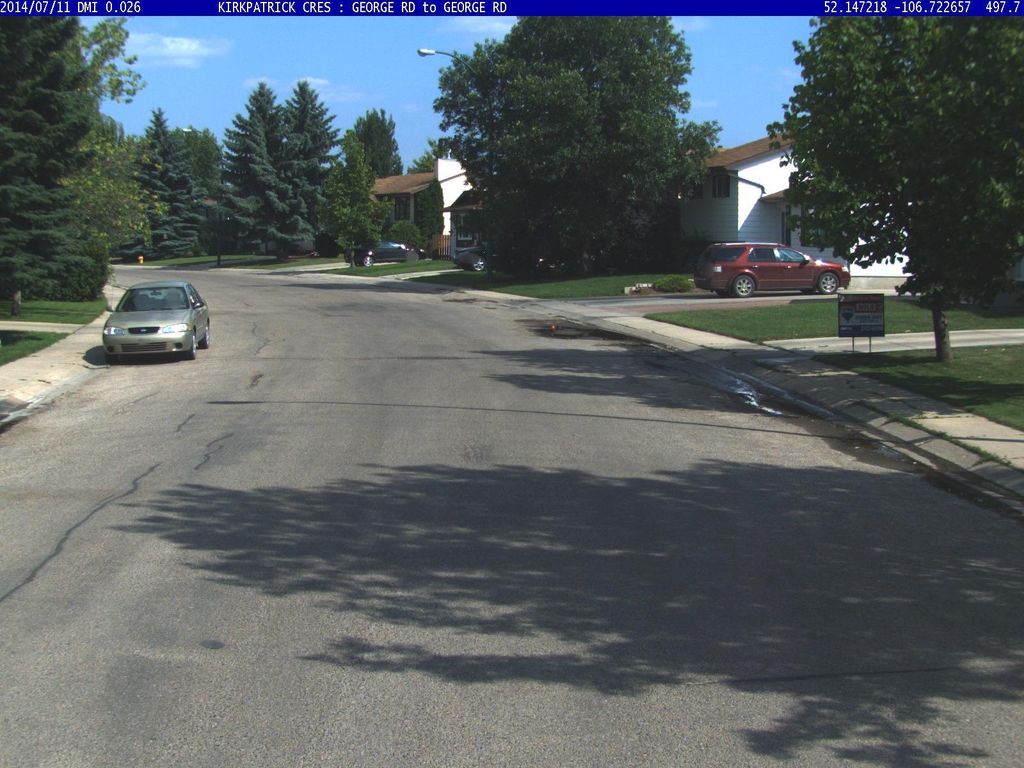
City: saskatoon